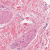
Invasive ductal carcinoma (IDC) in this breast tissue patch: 0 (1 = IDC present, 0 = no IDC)